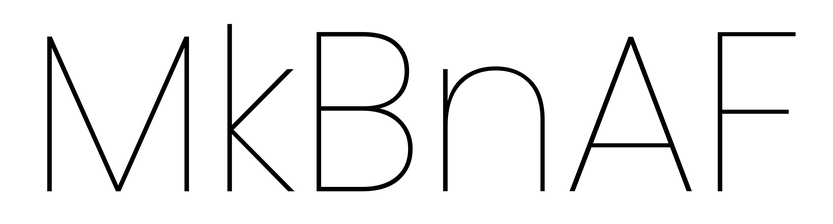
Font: Poppins-Thin